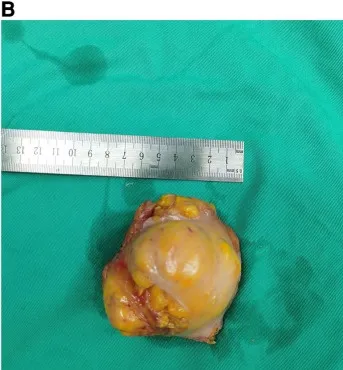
The macroscopical view and HE staining of resected mass. Vertical diameter of resected mass.
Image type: medical_photograph (other_medical_photograph)